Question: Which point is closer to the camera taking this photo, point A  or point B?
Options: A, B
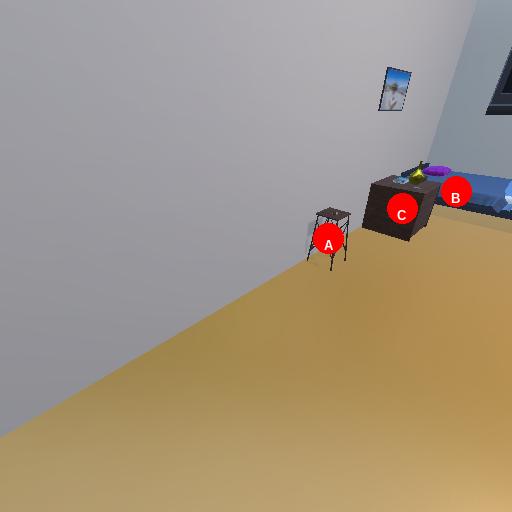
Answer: A